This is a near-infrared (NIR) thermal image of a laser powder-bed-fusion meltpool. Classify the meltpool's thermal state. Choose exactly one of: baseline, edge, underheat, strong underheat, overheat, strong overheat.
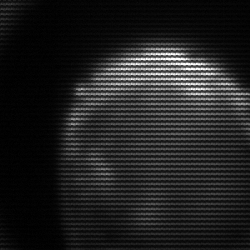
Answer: edge